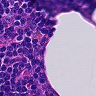
Metastatic tissue present: no